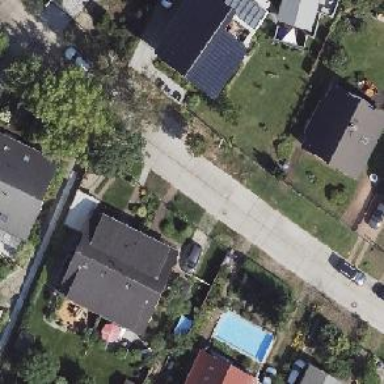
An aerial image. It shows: Residential road paved with concrete.